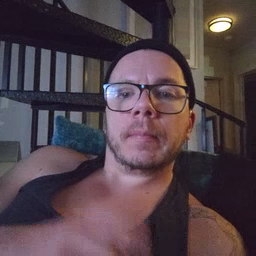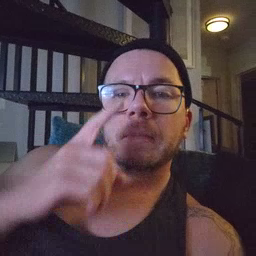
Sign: mouse